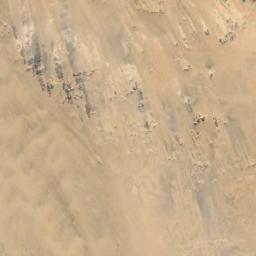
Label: desert